Interaction volume radius: 5 \u00c5
Interaction volume height: 10 \u00c5
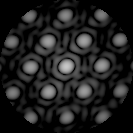
Disorder parameter: 0.1484